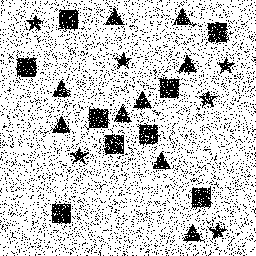
Squares: 9
Triangles: 9
Stars: 6
Total shapes: 24